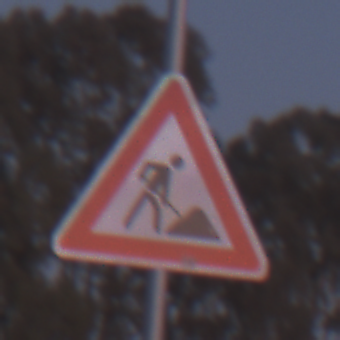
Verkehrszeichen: Arbeitsstelle
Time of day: SunriseSunset
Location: Outdoor (Nature)
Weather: Clear
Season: NotSpecified
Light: Natural